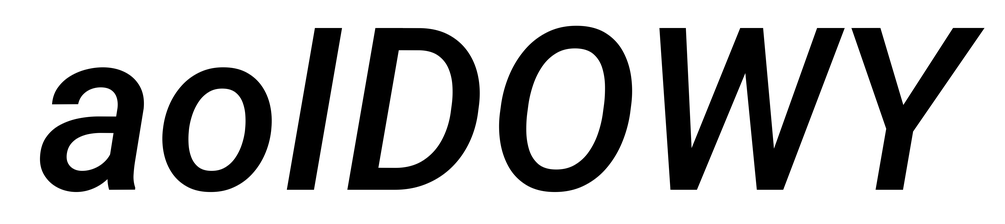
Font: Roboto-Italic_Medium_Italic